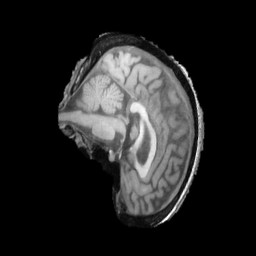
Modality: T1w
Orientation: sagittal
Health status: ill
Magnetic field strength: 3 T